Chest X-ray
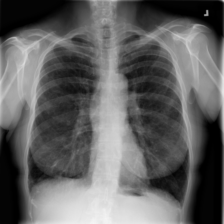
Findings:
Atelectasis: negative
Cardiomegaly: negative
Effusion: negative
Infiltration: negative
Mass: negative
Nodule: negative
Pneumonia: negative
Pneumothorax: negative
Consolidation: negative
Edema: negative
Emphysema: negative
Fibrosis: negative
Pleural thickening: negative
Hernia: negative